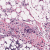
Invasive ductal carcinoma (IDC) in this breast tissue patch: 0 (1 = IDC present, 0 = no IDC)